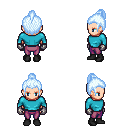
a pixel art fantasy rpg character, female body template, human, light skin, teal long-sleeve shirt, magenta pants, white cyan short topknot hairstyle, metal gloves, black shoes, four views (front, back, left, right), 2x2 character sprite sheet, small pixel art, hard edges, no anti-aliasing